Interaction volume radius: 10 \u00c5
Interaction volume height: 10 \u00c5
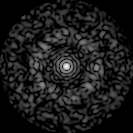
Disorder parameter: 0.8589